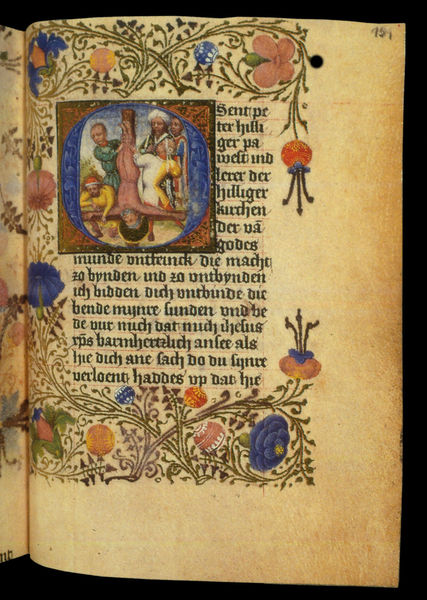
Titel: Lochner-Gebetsbuch
Künstler: Stefan Lochner
Institution: Darmstadt, Universitäts- und Landesbibliothek
Schlagwörter: blau, blätter, grün, blumen, orange, blüten, kirche, gold, rosa, ranken, schrift, papier, dekor, verzierung, buch, kreuz, religion, seite, illustration, text, pergament, kreuzigung, mittelalter, turban, miniatur, petrus, handschrift, lateinisch, buchmalerei, faksimile, o, lochner